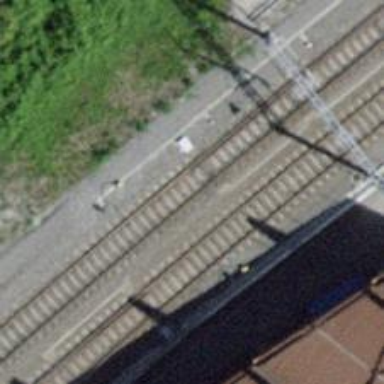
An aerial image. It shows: Railway switch.